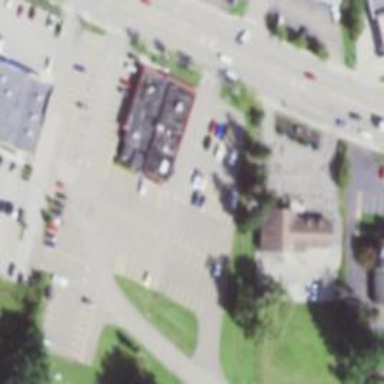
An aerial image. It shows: Parking space.